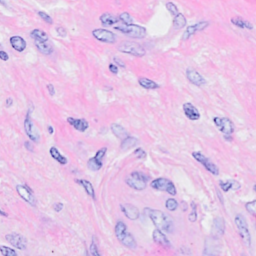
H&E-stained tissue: Breast